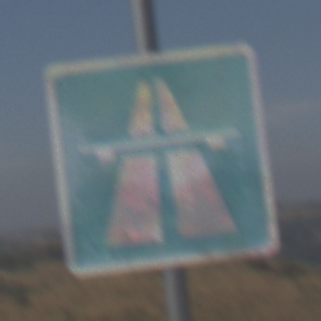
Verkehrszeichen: Autobahn
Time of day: Midday
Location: Outdoor (Nature)
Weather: PartlyCloudy
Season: NotSpecified
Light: Natural